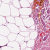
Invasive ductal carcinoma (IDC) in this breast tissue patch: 1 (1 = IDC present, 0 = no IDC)